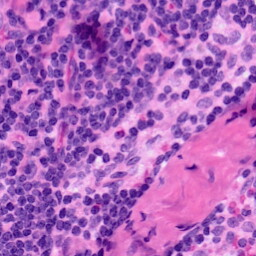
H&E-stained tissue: LymphNode